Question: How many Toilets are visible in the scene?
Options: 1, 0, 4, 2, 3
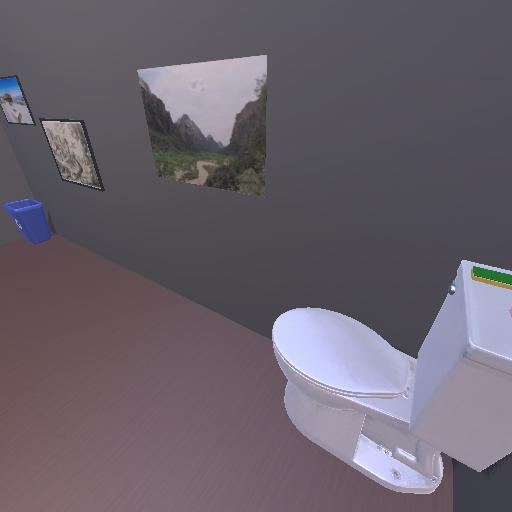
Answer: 1